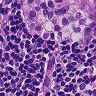
Metastatic tissue present: yes